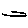
Label: line